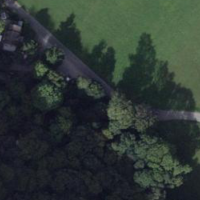
EUNIS habitat code: 41
Species observed at this site:
Ajuga reptans